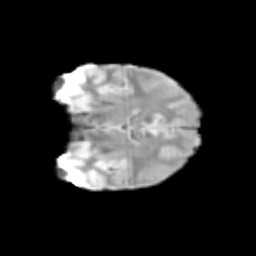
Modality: T2w
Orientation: coronal
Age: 12
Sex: female
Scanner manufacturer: siemens
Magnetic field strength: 3 T
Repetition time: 3.8 s
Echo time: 0.07 s